Current action and preconditions to check: path_clear

Your task: For each precondition in the list above, predict whether it will hold at this action.

Consider the current scene as observed from the mobile robot's camera, and analyze the predicted future states of all dynamic agents (e.g., people, animals, vehicles, or any moving entities) within the NEXT SECOND.

IMPORTANT: Only answer "very likely" if you are absolutely certain—based on strong, clear evidence—that a dynamic agent will violate the precondition in the predicted future state. Do NOT answer "very likely" for unlikely, ambiguous, or low-probability risks.

Ask yourself for each precondition: Is there a high probability, with clear and convincing evidence, that the predicted future states of any dynamic agent will interfere with the predicted future state of the currently executing action within the NEXT SECOND, causing that precondition to fail?

Assess the risk level based on these predictions. Use "likely" or "very likely" if motions create a clear risk of interference.

Use "neutral" or "improbable" if agents are nearby but their predicted paths are clearly diverging or non-conflicting.

Failure Risk Categories: "very improbable", "improbable", "neutral", "likely", "very likely"

Answer Format: Output ONLY the probability_of_failure value from these categories: "very improbable", "improbable", "neutral", "likely", "very likely"

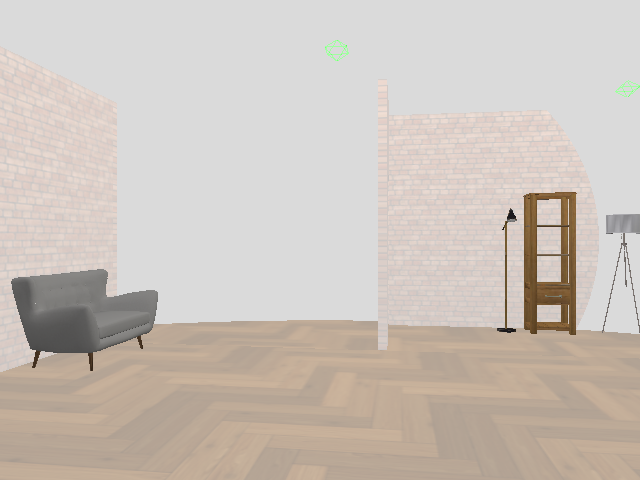

Answer: very improbable